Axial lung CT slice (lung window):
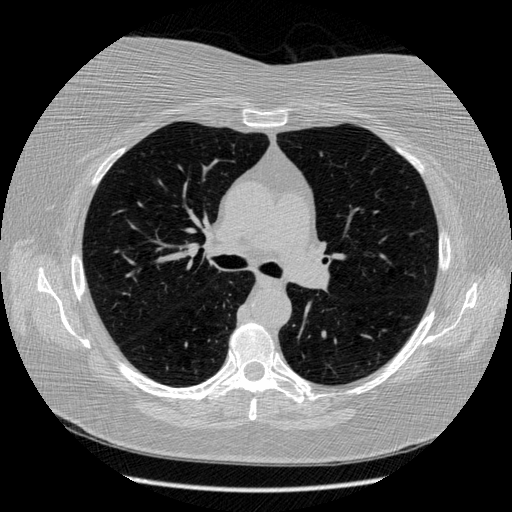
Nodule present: no